Field crop: maize
Growth stage: 2
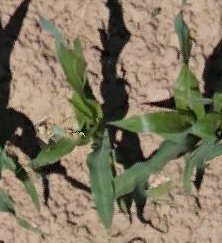
Species: maize